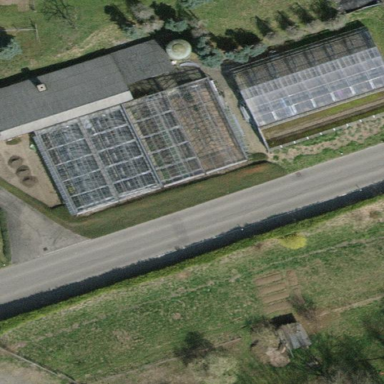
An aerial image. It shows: Greenhouse.